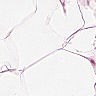
Metastatic tissue present: no